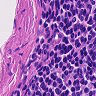
Metastatic tissue present: no